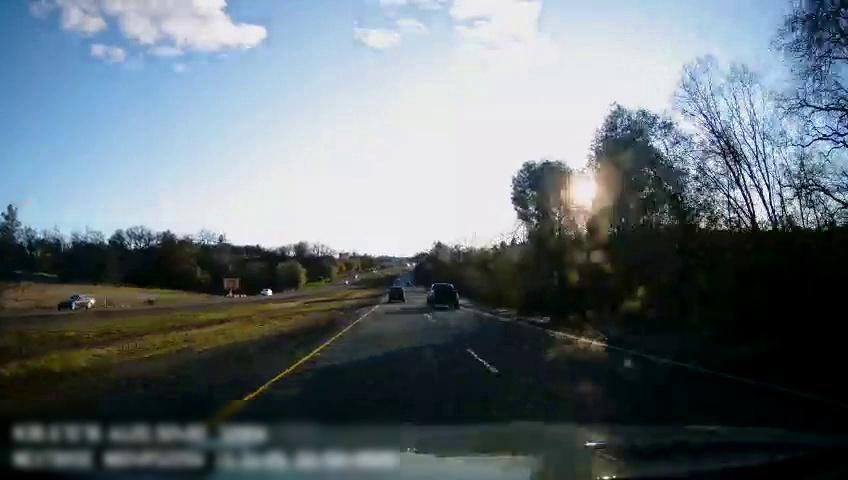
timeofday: Day
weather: Sunny
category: Drivable Space
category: Drivable Space
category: Vehicles | Truck
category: Vehicles | SUV
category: Vehicles | Car
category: Vehicles | Car
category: Lanes | Current Lane
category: Lanes | Current Lane
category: Lanes | Alternate Lane